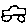
Label: car